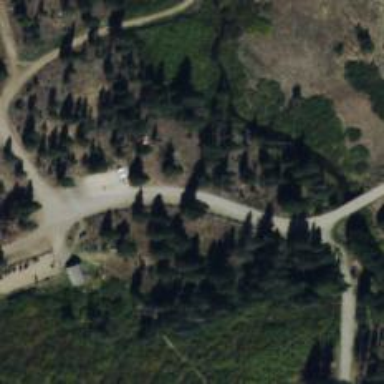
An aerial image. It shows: Driveway that serves as nordic track for classic and skating grooming.